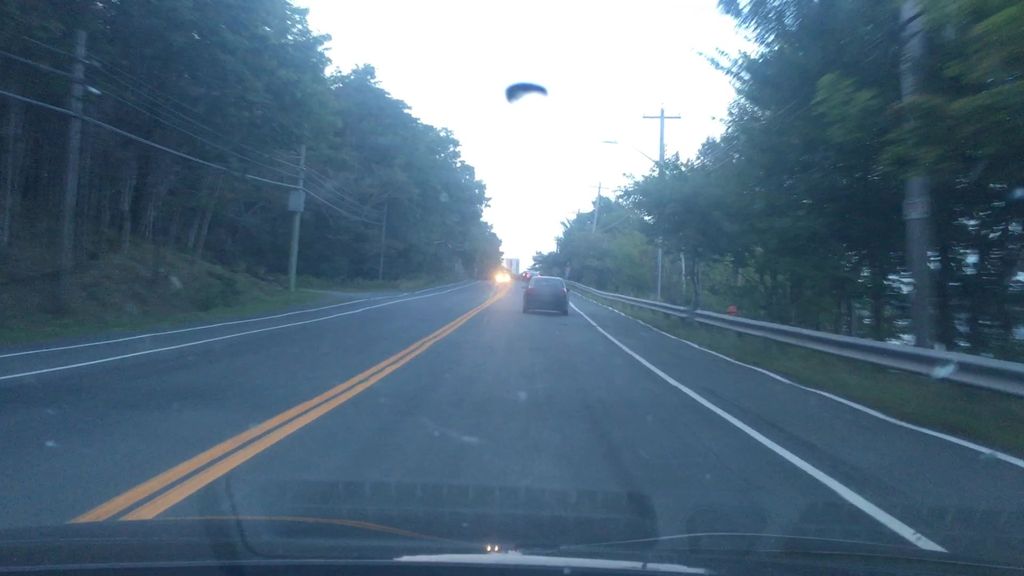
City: halifax